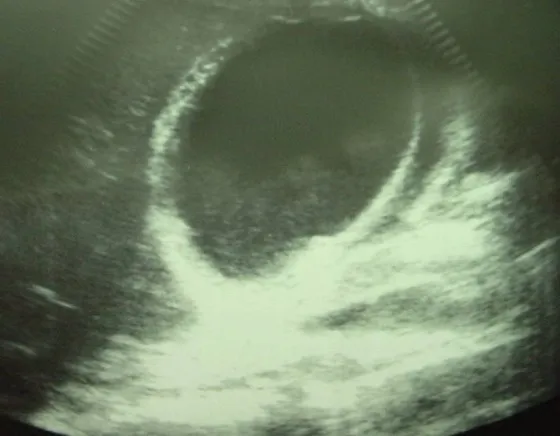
Ultrasonographic image of the gallbladder. Note the distension of the gallbladder, thickening of the wall, pericholecystic fluid collection, and sludge.
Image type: radiology (ultrasound)